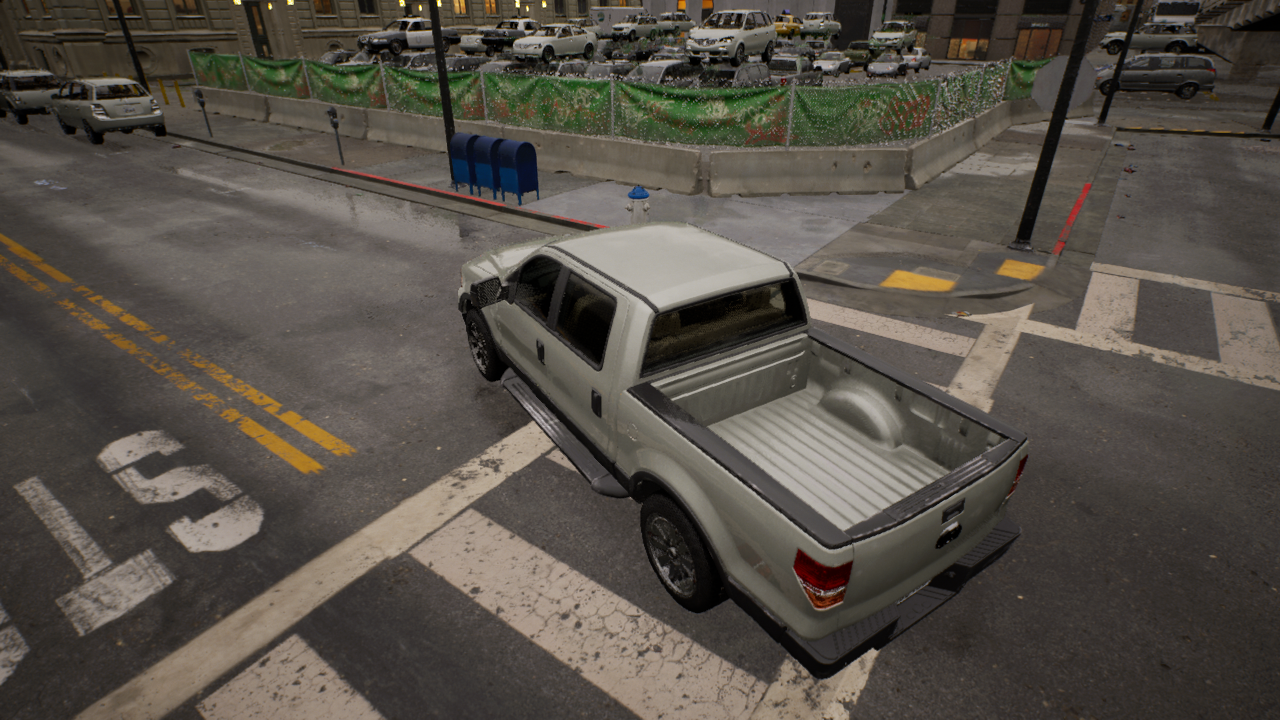
Venue: intersection
Lighting: golden hour
Vehicle rig: pickup